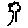
Label: tree